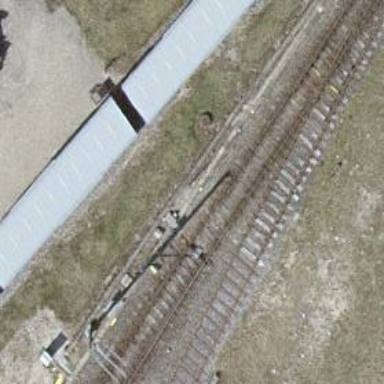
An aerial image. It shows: Railway switch.